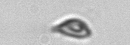
Label: Cryptophyta